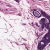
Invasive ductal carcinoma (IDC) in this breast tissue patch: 0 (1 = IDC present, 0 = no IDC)